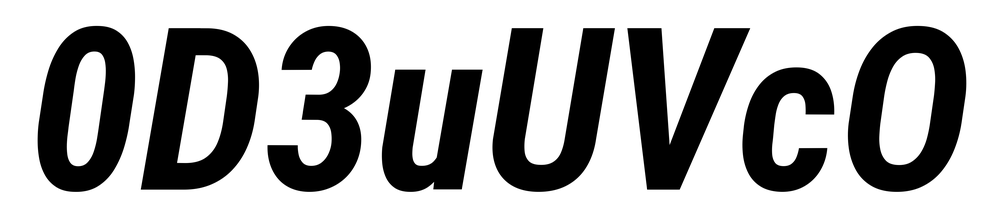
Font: Roboto-Italic_Condensed_Bold_Italic